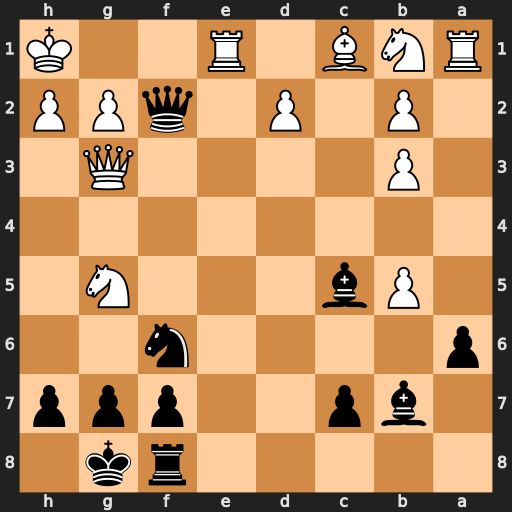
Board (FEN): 5rk1/1bp2ppp/p4n2/1Pb3N1/8/1P4Q1/1P1P1qPP/RNB1R2K
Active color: b
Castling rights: -
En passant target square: -
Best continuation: Bxg2+ Qxg2 Qxe1+ Qf1 Qxf1#